Question: Can someone please help me edit the CSS for this website of mine for mobile sites, on the homepage?
Keep in mind that this is done through Wordpress and the theme I am using does NOT allow me to edit the theme CSS itself, however, I am using a plugin that allows me to add my own custom CSS to it. Take a look at this if you don't understand.

Please help me out. I've been trying to center all of the text in each sections for mobile but nothing is working someone help!
I can add code if needed be, thanks!
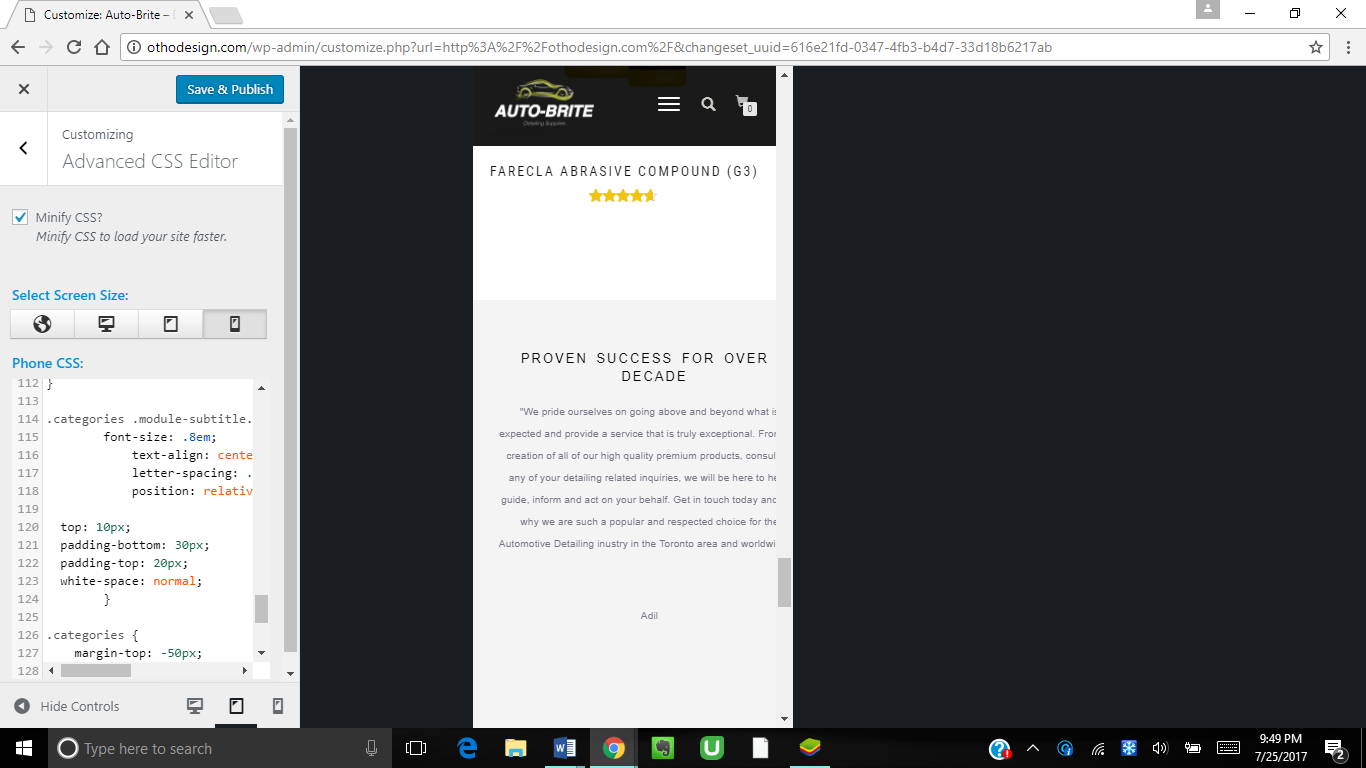
Answer: try putting this code on your site. It should fix the "Proven Success" section on mobile.
'''
@media only screen and (max-width: 667px){
.categories .module-title {
left:0px !important
}
.categories .module-subtitle.font-serif.home-prod-subtitle {
left:0px !important;
}
.section-overlay-layer .module-subtitle.font-serif.home-prod-subtitle {
margin-left:0px !important;
}
.module-subtitle {
margin-left:0px !important;
}
}
'''